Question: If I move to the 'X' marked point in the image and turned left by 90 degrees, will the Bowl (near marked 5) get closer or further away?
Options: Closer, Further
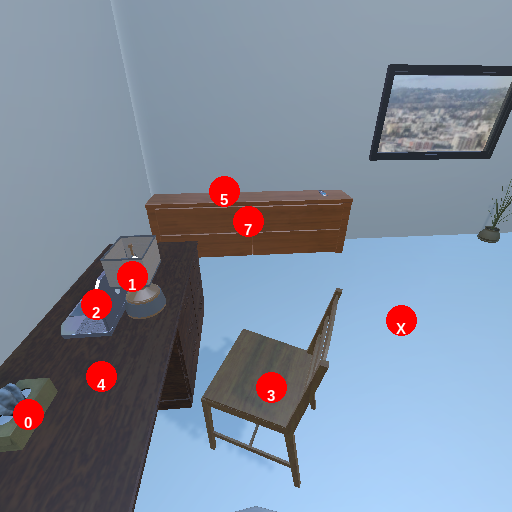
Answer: Closer